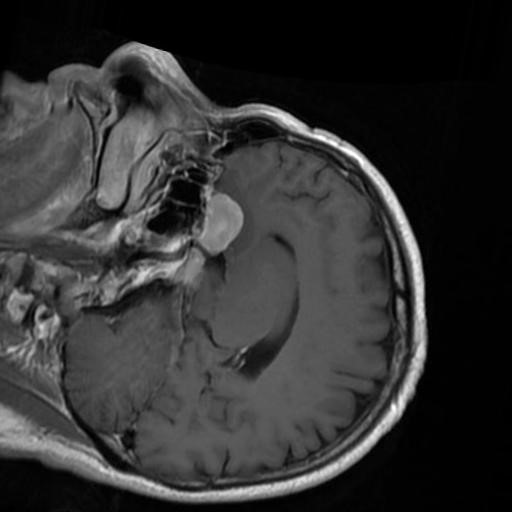
Label: brain_menin